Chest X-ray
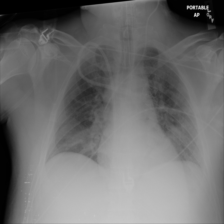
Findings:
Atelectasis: negative
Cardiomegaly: negative
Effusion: negative
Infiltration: positive
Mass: negative
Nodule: negative
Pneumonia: negative
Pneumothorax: negative
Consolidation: negative
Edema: negative
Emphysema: negative
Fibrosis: negative
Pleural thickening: negative
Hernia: negative